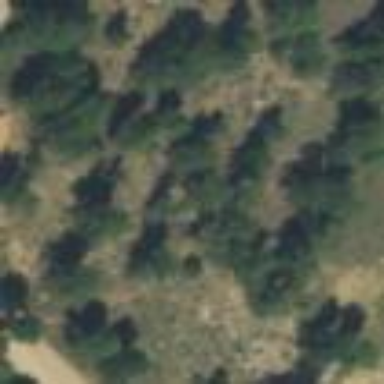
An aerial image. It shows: Evergreen needle-leaved woodland.